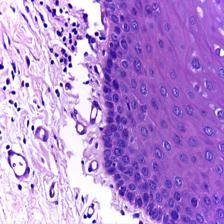
Diagnosis: Normal